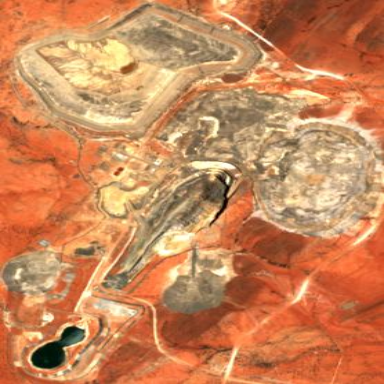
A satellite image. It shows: Industrial area used for mining.